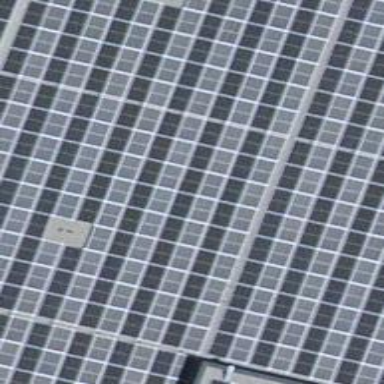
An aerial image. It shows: Solar power generator using photovoltaic method with solar photovoltaic panel types.